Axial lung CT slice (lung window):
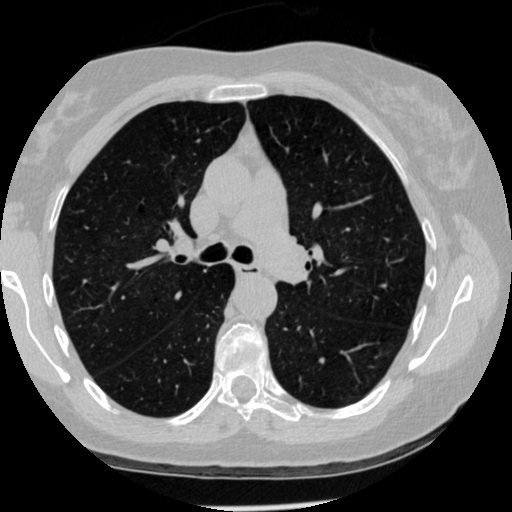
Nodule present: no